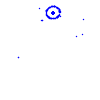
Particle: proton